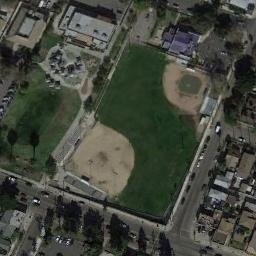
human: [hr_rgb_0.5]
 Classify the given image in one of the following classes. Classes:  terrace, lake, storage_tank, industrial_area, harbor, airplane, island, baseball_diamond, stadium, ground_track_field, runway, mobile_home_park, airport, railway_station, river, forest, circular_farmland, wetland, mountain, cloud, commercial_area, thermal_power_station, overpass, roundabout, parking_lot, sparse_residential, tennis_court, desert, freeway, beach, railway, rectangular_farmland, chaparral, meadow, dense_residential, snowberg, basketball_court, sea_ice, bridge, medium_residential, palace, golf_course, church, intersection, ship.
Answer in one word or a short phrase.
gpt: baseball_diamond